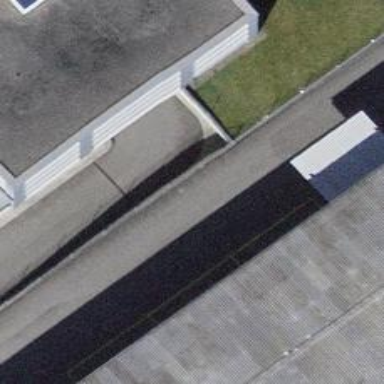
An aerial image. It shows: Parking entrance.